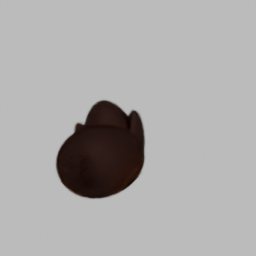
Label: animals